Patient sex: M
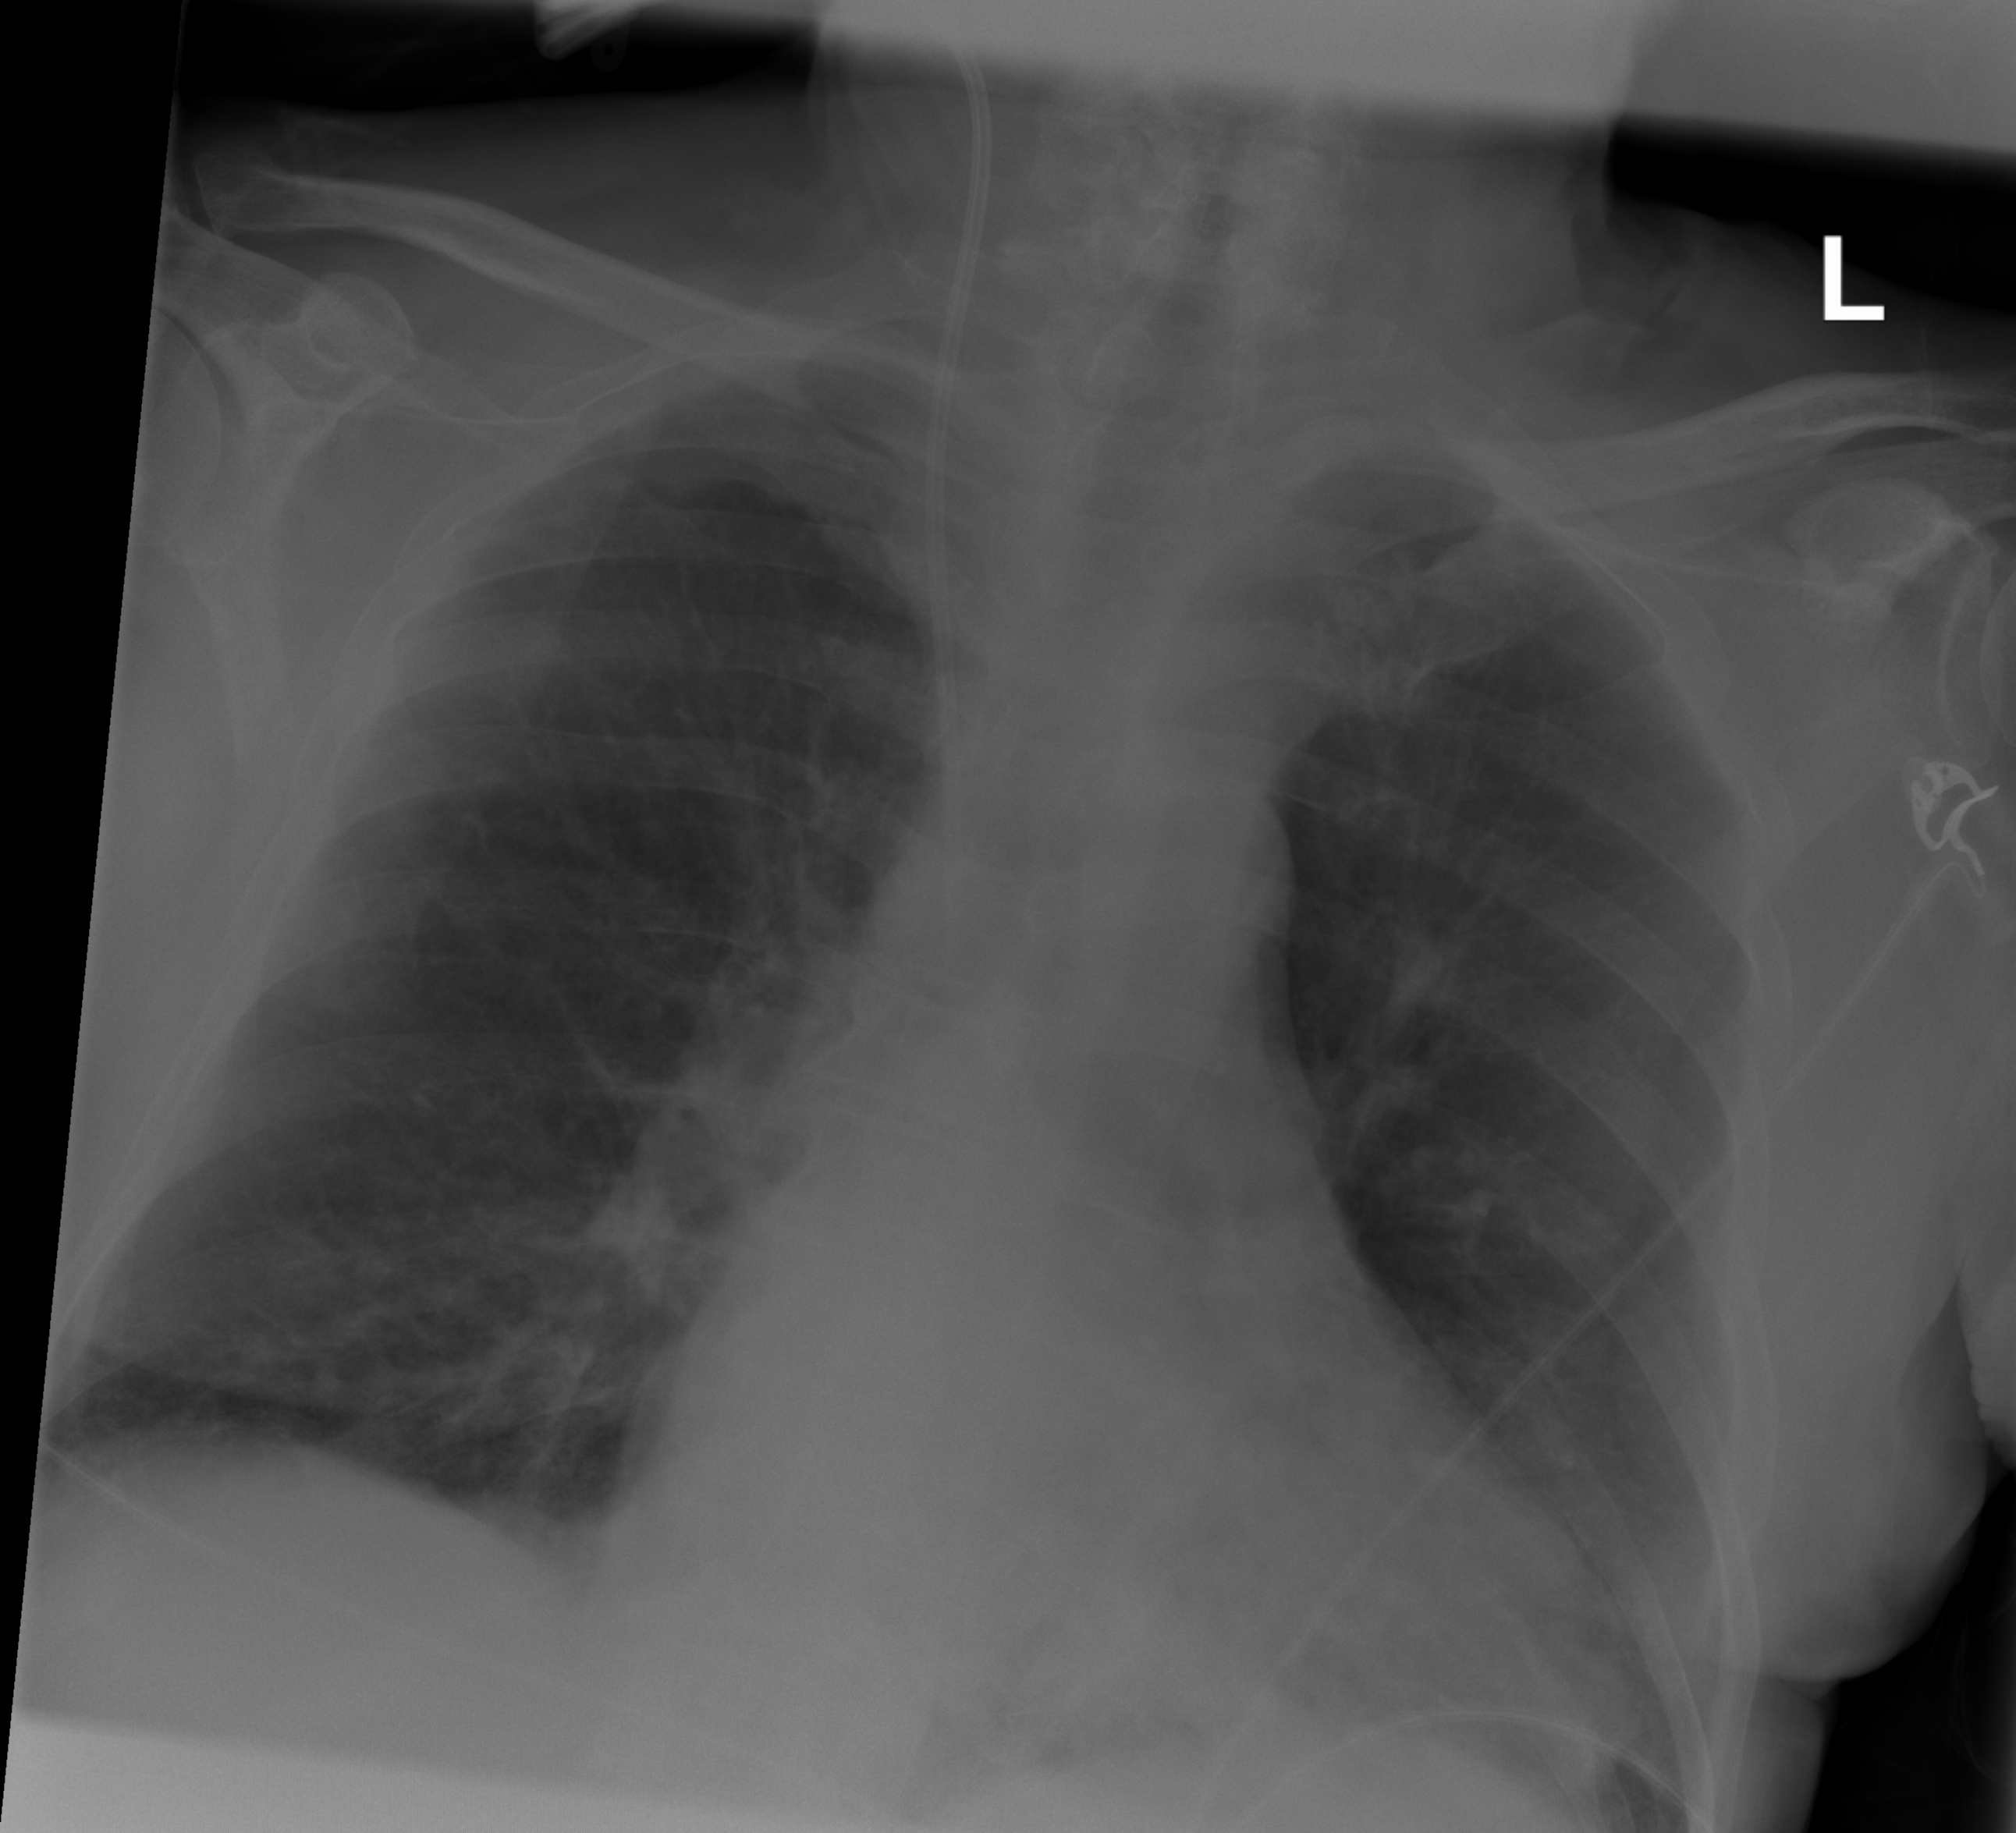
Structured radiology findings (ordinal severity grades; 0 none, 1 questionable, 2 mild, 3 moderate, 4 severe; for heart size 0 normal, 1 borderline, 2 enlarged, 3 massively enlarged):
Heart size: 1
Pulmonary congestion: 0
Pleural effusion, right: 0
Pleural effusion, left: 0
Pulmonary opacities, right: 0
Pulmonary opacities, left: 0
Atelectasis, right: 3
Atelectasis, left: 0